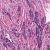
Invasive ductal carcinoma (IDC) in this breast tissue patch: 1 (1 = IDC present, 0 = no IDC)